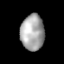
Tissue: lung
Cell type: Epithelial cells
Senescence score: 0.2421
Nuclear area (px): 830
Mean DAPI intensity: 165.916